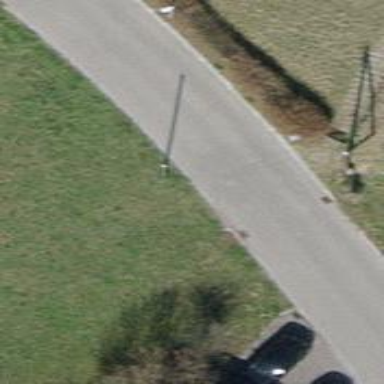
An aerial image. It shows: Residential road with asphalt surface and no sidewalk.